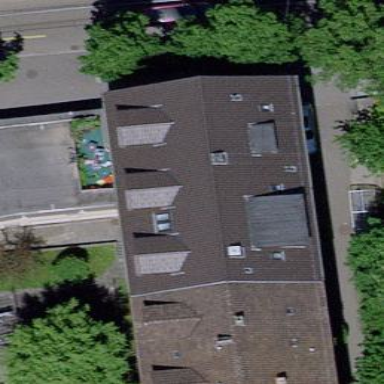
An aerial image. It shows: Apartment building with gabled roof.